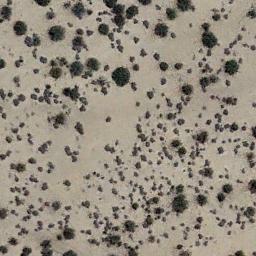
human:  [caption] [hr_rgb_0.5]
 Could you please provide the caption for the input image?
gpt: Chaparral is evenly distributed on the sand .

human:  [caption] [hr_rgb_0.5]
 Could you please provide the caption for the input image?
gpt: There are some different kinds of bushes make up the chaparral on the desert .

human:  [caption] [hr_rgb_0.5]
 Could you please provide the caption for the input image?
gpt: Some disconnected chaparrals of different sizes grow in the desert .

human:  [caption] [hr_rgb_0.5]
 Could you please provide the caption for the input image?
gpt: Only scattered weeds can be seen in this desert .

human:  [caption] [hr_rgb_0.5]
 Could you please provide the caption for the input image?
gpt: The chaparral is not evenly distributed .